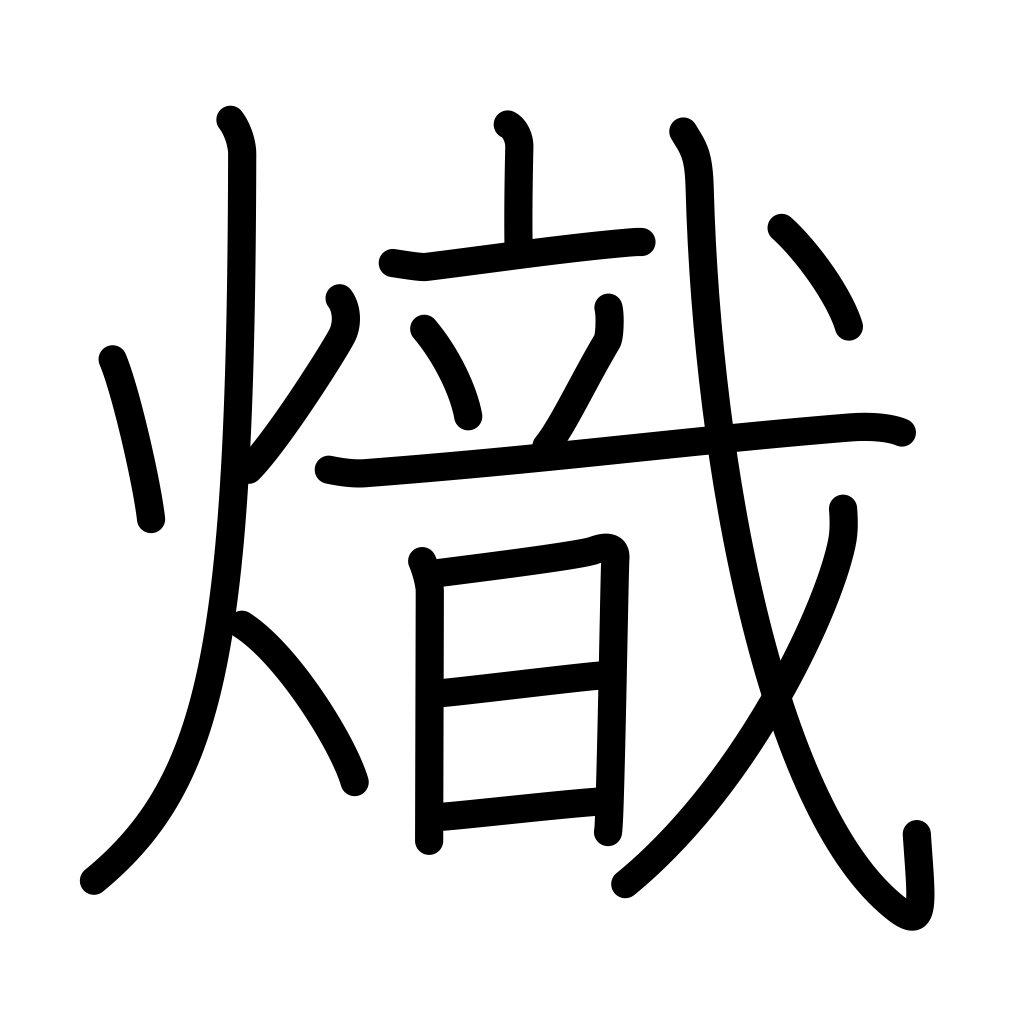
Meaning: kindling fire